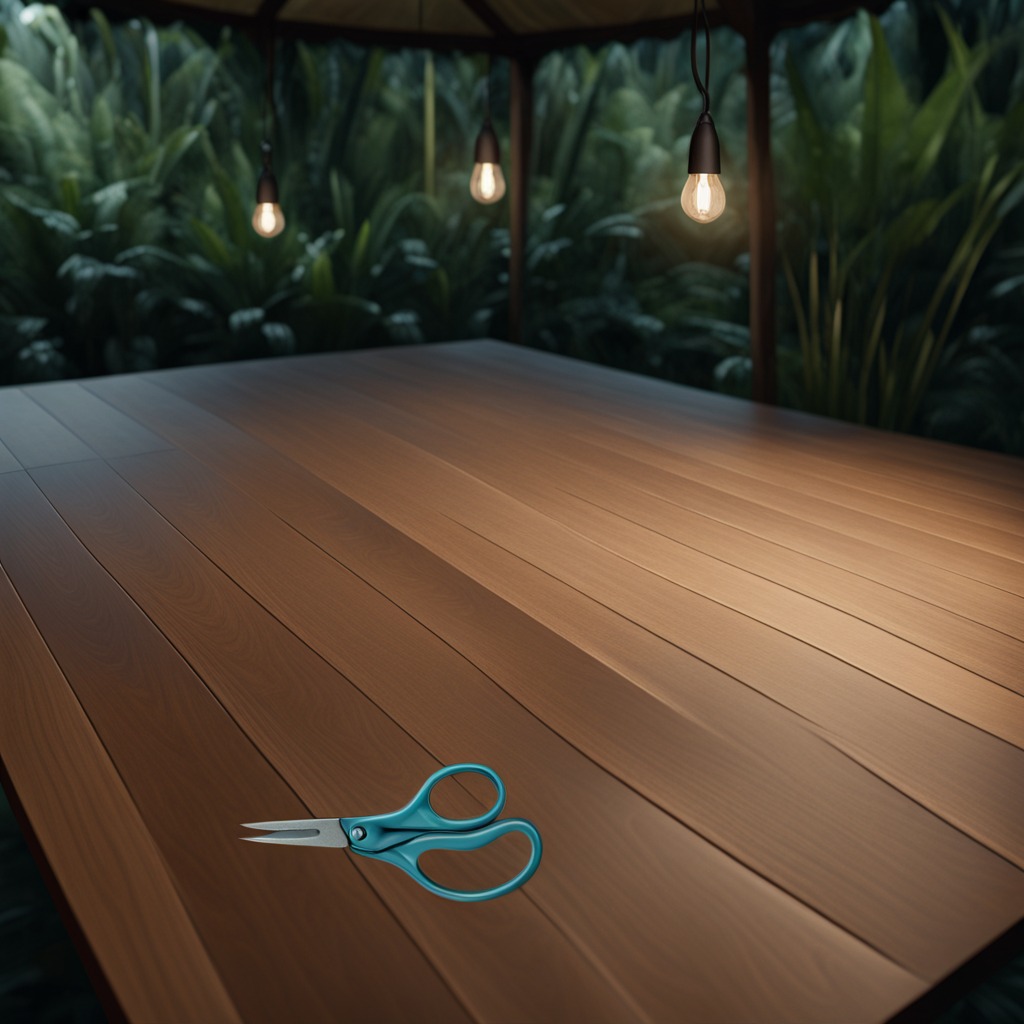
A scissor is lying on the wooden table inside a jungle field workshop tent at night.